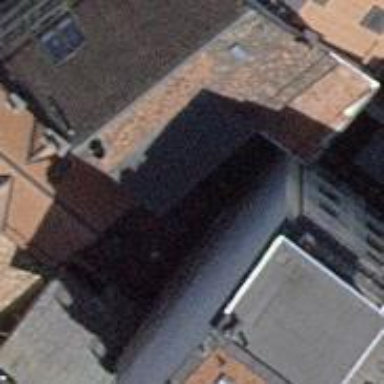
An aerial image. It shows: View of roof of building.